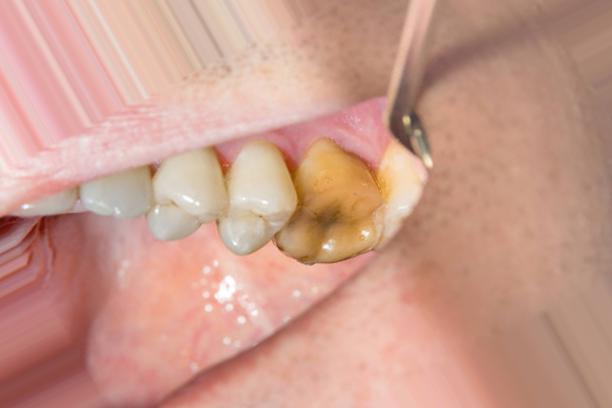
Condition: Tooth Discoloration